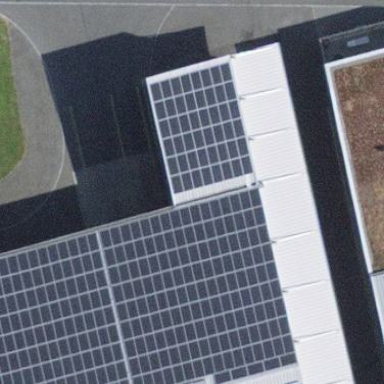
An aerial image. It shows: Solar power generator.